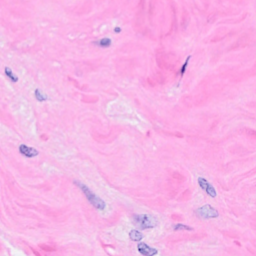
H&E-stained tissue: Breast